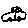
Label: car